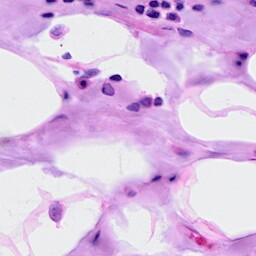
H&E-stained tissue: Breast